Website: bh-photo
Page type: receipt
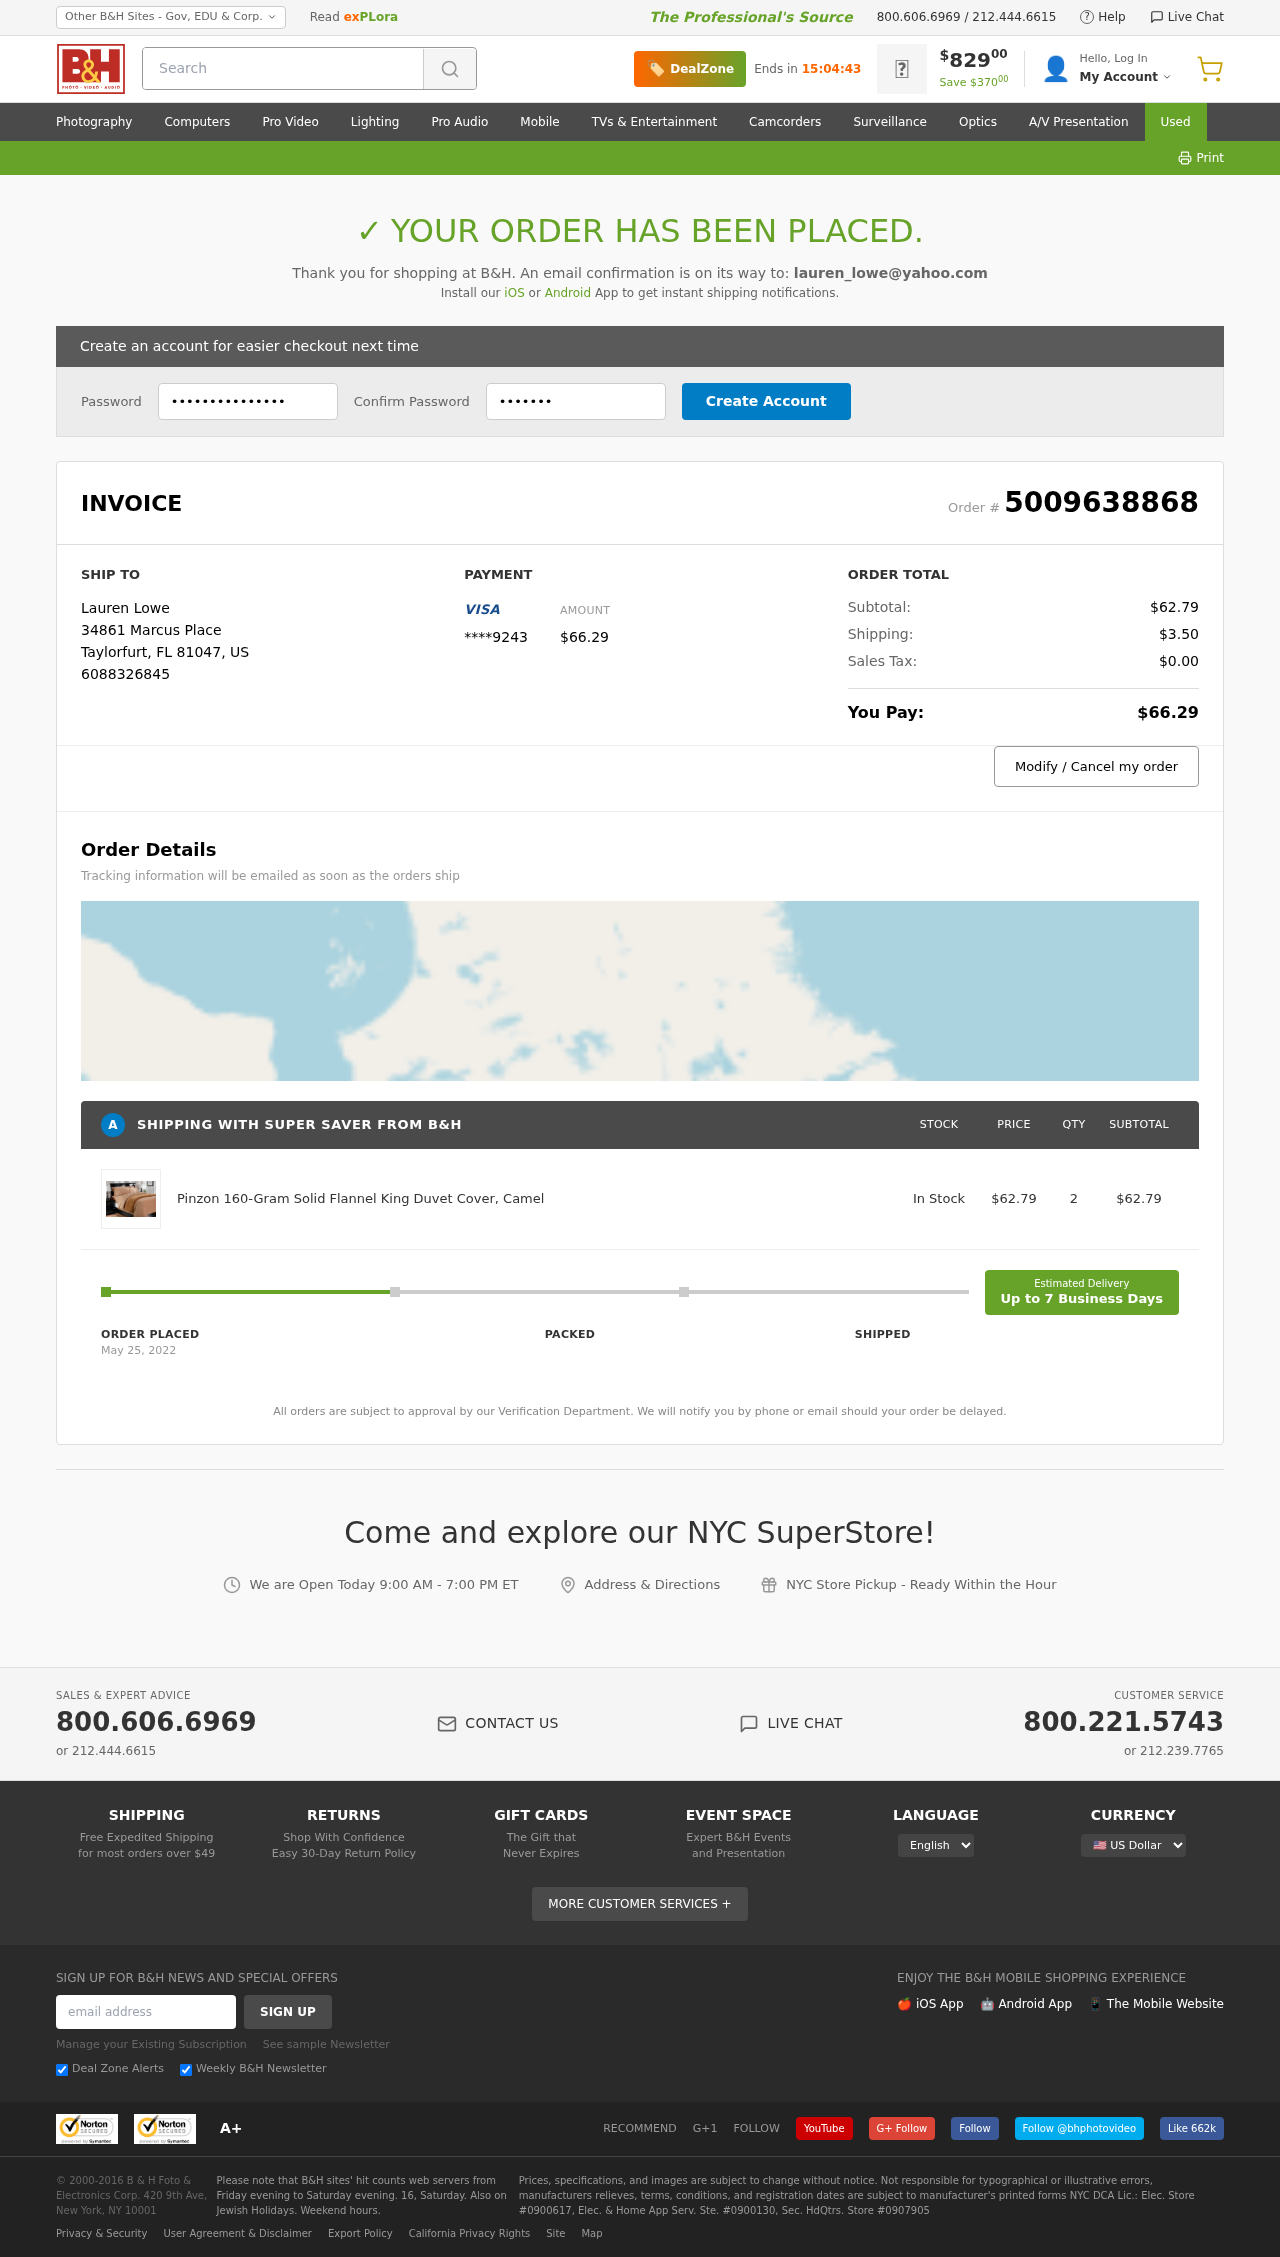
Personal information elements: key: PII_CARD_LAST4
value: ****9243
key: PII_CITY
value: Taylorfurt
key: PII_COUNTRY_CODE
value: US
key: PII_EMAIL
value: lauren_lowe@yahoo.com
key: PII_FULLNAME
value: Lauren Lowe
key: PII_PHONE
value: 6088326845
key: PII_POSTCODE
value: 81047
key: PII_STATE_ABBR
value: FL
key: PII_STREET
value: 34861 Marcus Place
Product elements: key: PRODUCT1_NAME
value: Pinzon 160-Gram Solid Flannel King Duvet Cover, Camel
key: PRODUCT1_PRICE
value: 62.79
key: PRODUCT1_QUANTITY
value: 2
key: PRODUCT1_SUBTOTAL
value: $62.79
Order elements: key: ORDER_ID
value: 5009638868
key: ORDER_TOTAL
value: $66.29
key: ORDER_SUBTOTAL
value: $62.79
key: ORDER_SHIPPING_COST
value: $3.50
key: ORDER_TAX
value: $0.00
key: ORDER_DATE
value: May 25, 2022
Search elements: key: HEADER_SEARCH
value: Search